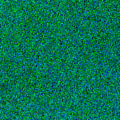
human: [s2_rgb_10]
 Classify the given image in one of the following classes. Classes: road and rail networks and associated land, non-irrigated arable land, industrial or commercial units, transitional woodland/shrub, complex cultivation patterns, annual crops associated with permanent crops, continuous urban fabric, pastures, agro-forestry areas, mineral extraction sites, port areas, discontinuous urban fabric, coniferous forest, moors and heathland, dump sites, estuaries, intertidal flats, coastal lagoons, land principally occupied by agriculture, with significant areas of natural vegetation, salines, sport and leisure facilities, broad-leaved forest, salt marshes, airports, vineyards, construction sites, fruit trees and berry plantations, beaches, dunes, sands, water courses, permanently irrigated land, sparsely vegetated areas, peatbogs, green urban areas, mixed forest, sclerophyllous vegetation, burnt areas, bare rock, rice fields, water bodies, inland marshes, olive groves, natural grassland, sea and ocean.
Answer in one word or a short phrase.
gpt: sea and ocean